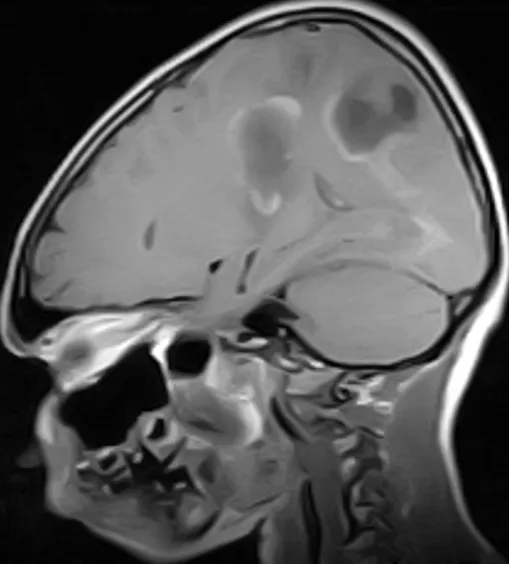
(MRI post treatment, 1yr after presentation) is a post contrast T1 w parasagittal sequence showing resolving multifocal, irregular hypointense areas with enhancing walls in the parietal region.
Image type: radiology (mri)